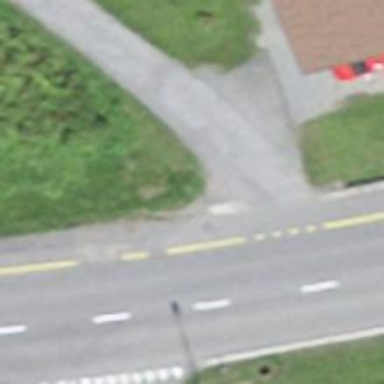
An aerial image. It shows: Bus stop with platform for public transport.